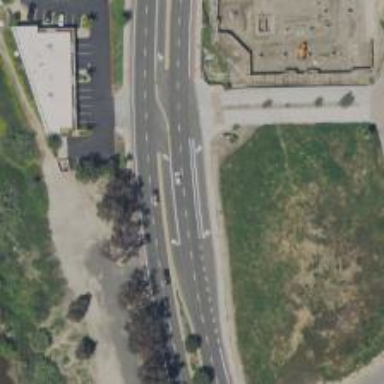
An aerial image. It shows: Secondary link road.